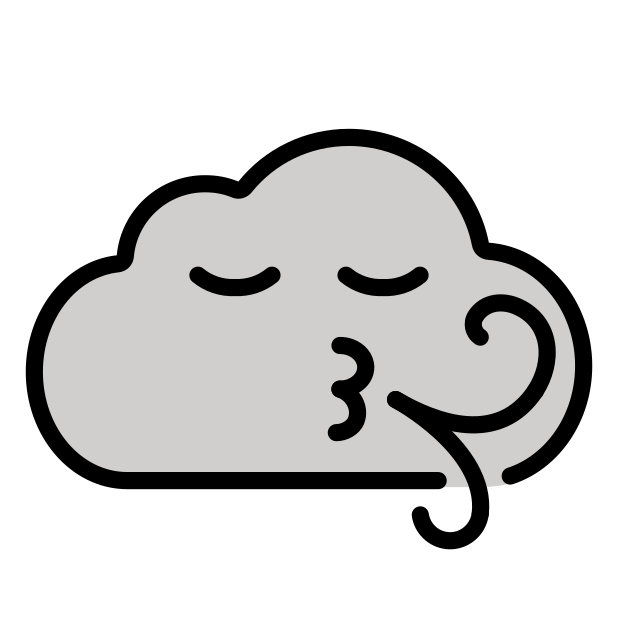
wind face